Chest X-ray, PA view. Patient: 67 years old, sex F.
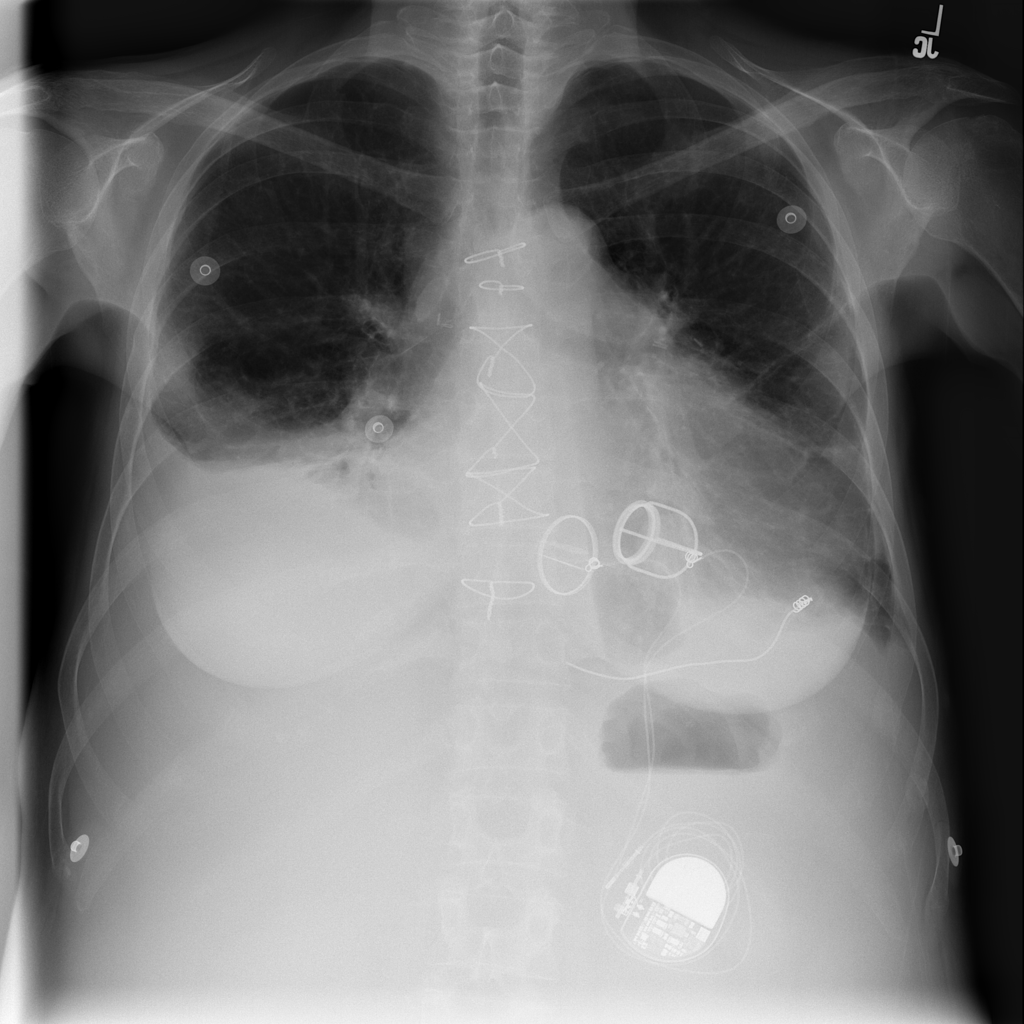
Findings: Atelectasis, Effusion, Infiltration